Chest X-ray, AP view. Patient: 52 years old, sex F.
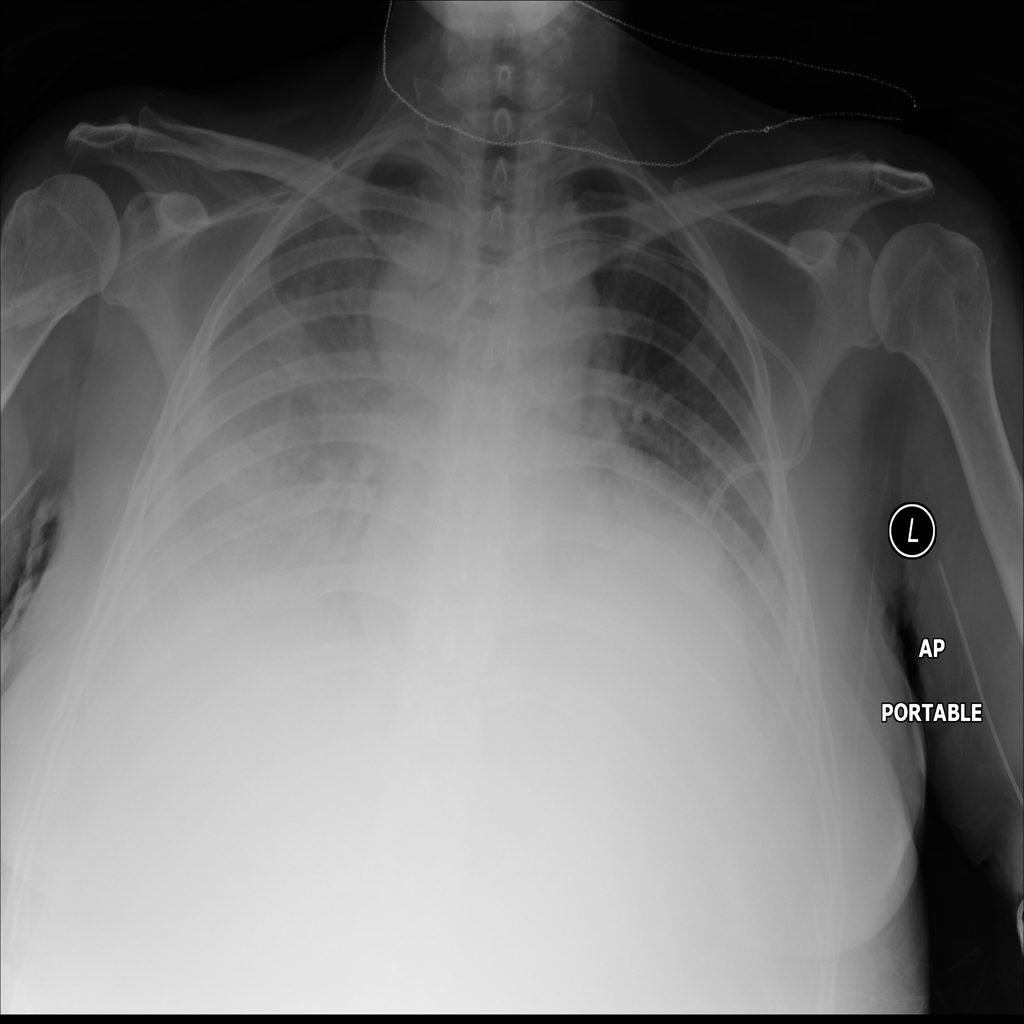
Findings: No Finding